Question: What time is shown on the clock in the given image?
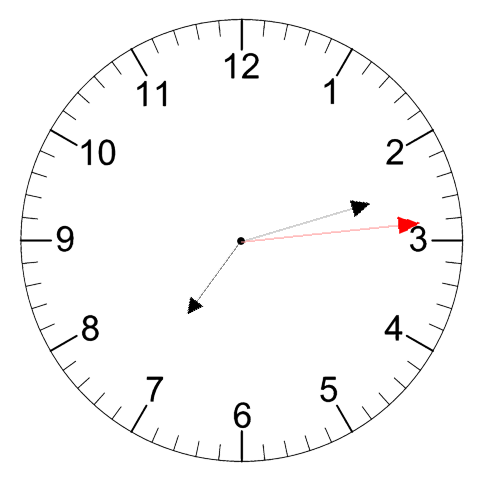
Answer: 07:12:14